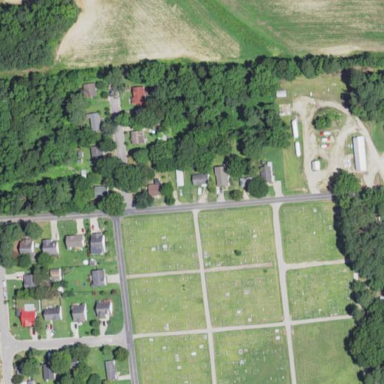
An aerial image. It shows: Cemetery.